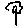
Label: flower